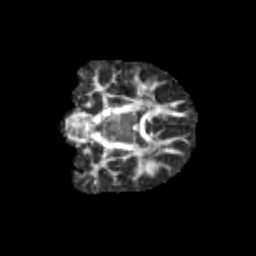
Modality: FA
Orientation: coronal
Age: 10
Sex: male
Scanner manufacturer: siemens
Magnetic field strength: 3 T
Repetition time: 3.8 s
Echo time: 0.07 s